【题型】解答题　【知识点】平面几何　【难度】medium
如图，点 \(D,E\) 分别在 \(\triangle ABC\) 的边 \(AC,AB\) 上，延长 \(DE,CB\) 交于点 \(F\)，且 \(\angle FEB = \angle C\)。

(1) 求证：\(AE \cdot AB = AD \cdot AC\)；

(2) 连接 \(AF\)，若 \(\dfrac{FB}{CB} = \dfrac{CD}{FD}\)，求证：\(EF \cdot AB = AC \cdot FB\)。
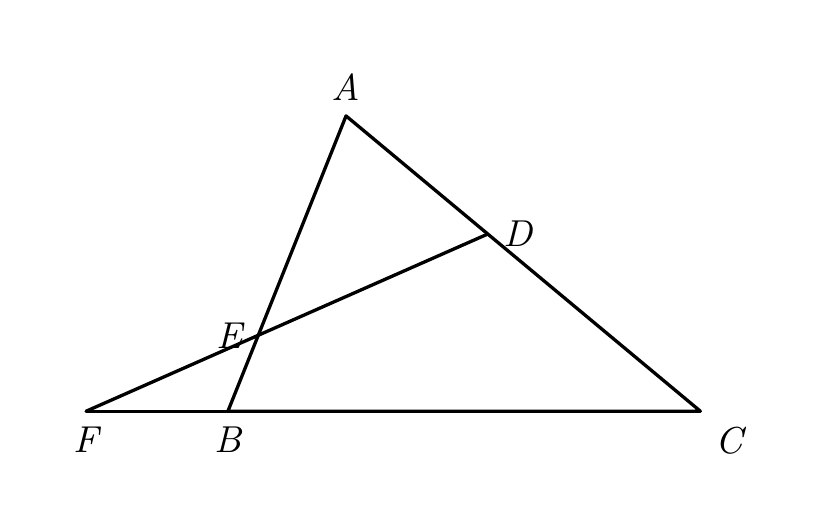
【解答】
【答案】(1) 见解析

(2) 见解析

\vspace{1em}

【分析】本题考查了相似三角形的性质与判定，掌握相似三角形的性质与判定，结合图形找出合适的相似三角形是解题的关键。

(1) 通过证明 \(\triangle ADE \backsim \triangle ABC\)，得到 \(\frac{AD}{AC} = \frac{AE}{AB}\)，即可得证；

(2) 先证明 \(\triangle FEB \backsim \triangle FCD\)，得到 \(\angle FBE = \angle FDC\) 和 \(\frac{EF}{CF} = \frac{FB}{FD}\)，再证明 \(\triangle ABF \backsim \triangle FDC\) 得到 \(\frac{AB}{FD} = \frac{AF}{CF}\)，\(\angle AFB = \angle C\)，得到 \(AF = AC\)，最后利用比例的性质得到 \(\frac{EF}{FB} = \frac{AC}{AB}\)，结合 \(AF = AC\)，即可得证。

\vspace{1em}

【详解】(1) 证明：\(\because \angle FEB = \angle C\)，\(\angle FEB = \angle AED\)，
\[
\therefore \angle AED = \angle C,
\]
又 \(\because \angle DAE = \angle BAC\)，
\[
\therefore \triangle ADE \backsim \triangle ABC,
\]
\[
\therefore \frac{AD}{AC} = \frac{AE}{AB},
\]
\[
\therefore AE \cdot AB = AD \cdot AC.
\]

(2) 证明：\(\because \angle FEB = \angle C\)，\(\angle EFB = \angle CFD\)，
\[
\therefore \triangle FEB \backsim \triangle FCD,
\]
\[
\therefore \angle FBE = \angle FDC,\ \frac{EF}{CF} = \frac{FB}{FD},
\]
\[
\therefore \frac{EF}{FB} = \frac{CF}{FD}.
\]
\(\because \frac{FB}{CB} = \frac{CD}{FD}\)，
\[
\therefore \frac{FB}{CD} = \frac{CB}{FD}.
\]
又 \(\because \angle ABF = \angle FDC\)，
\[
\therefore \triangle ABF \backsim \triangle FDC,
\]
\[
\therefore \frac{AB}{FD} = \frac{AF}{CF},\ \angle AFB = \angle C,
\]
\[
\therefore \frac{CF}{FD} = \frac{AF}{AB},\ AF = AC,
\]
\[
\therefore \frac{EF}{FB} = \frac{AF}{AB} = \frac{AC}{AB},
\]
\[
\therefore EF \cdot AB = AC \cdot FB.
\]